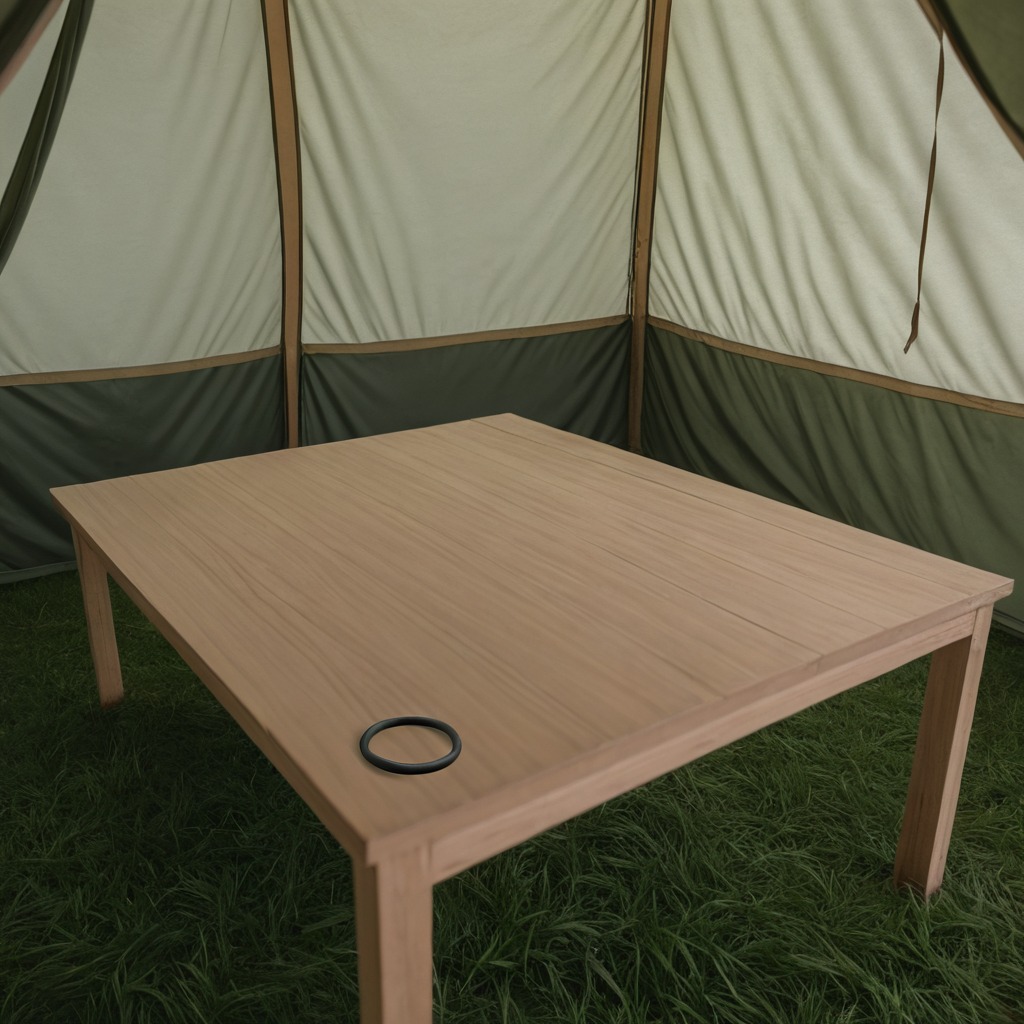
A rubber O-ring is lying on a wooden table inside a jungle field workshop tent.